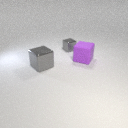
large gray metal cube to the left of large purple rubber cube